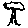
Label: tree